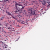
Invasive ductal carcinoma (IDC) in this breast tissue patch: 1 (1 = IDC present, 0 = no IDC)